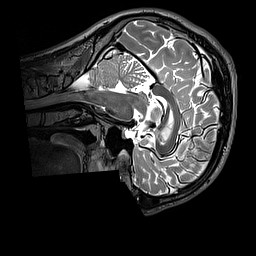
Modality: T2w
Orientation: sagittal
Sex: male
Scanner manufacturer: siemens
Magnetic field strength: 3 T
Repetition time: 3.2 s
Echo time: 0.409 s